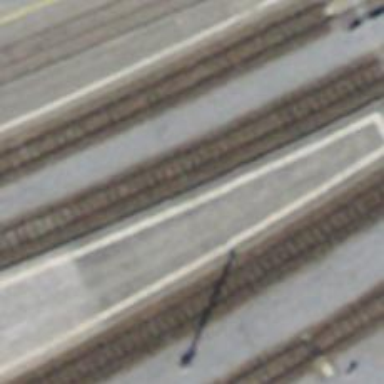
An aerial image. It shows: Platform edge at railway station.